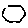
Label: hexagon